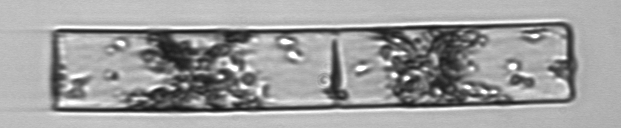
Label: Guinardia_flaccida